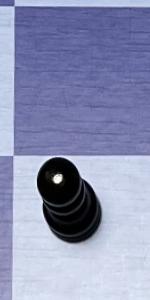
Label: Pawn_Black